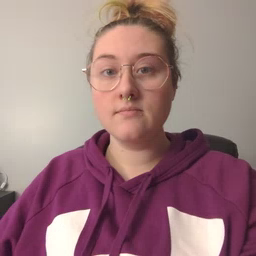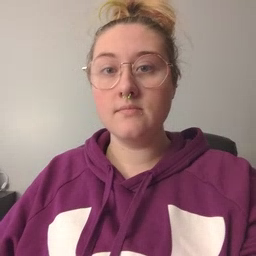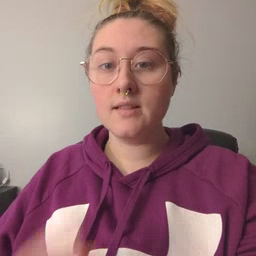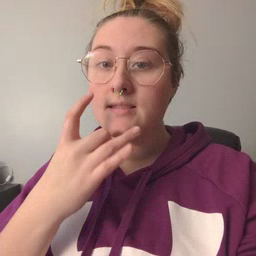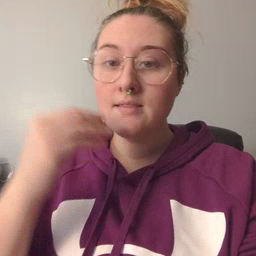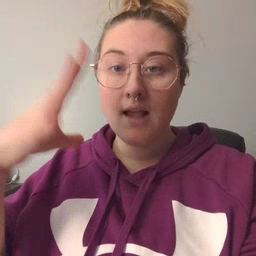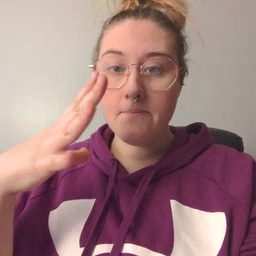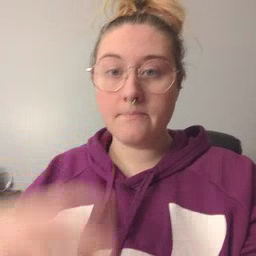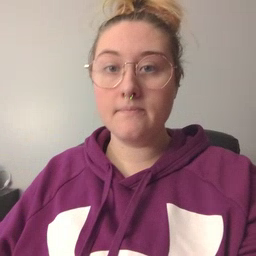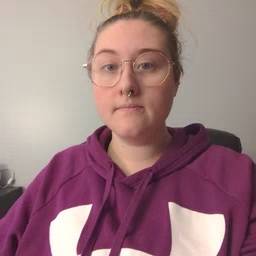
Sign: lamp